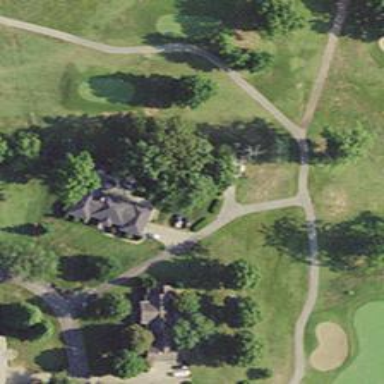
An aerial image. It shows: Asphalt path used as golf cart path.